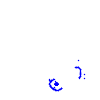
Particle: kaon